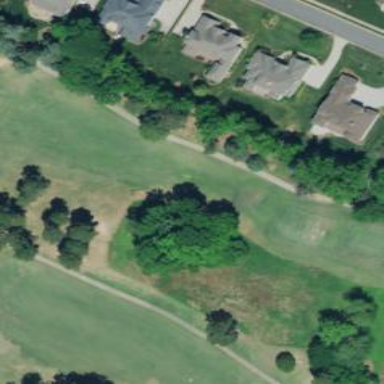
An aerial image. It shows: Rough area in golf course.